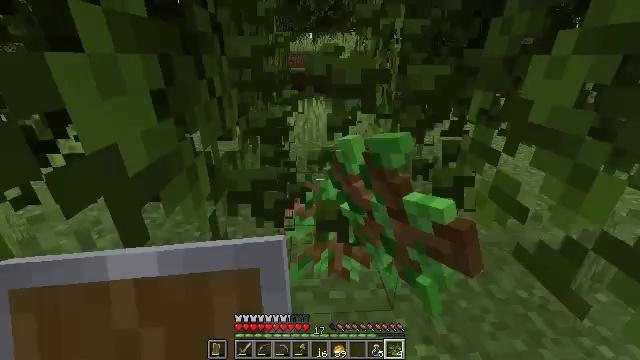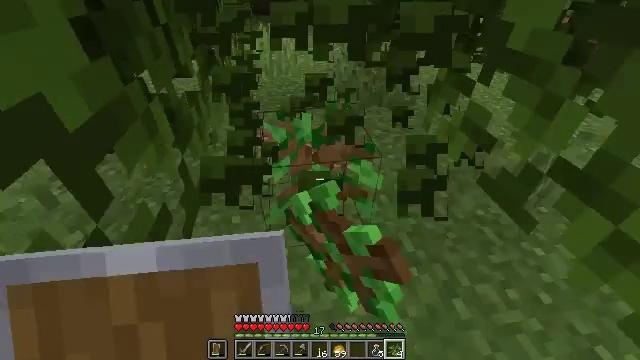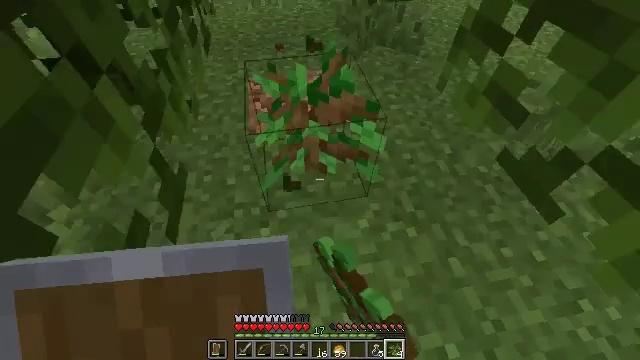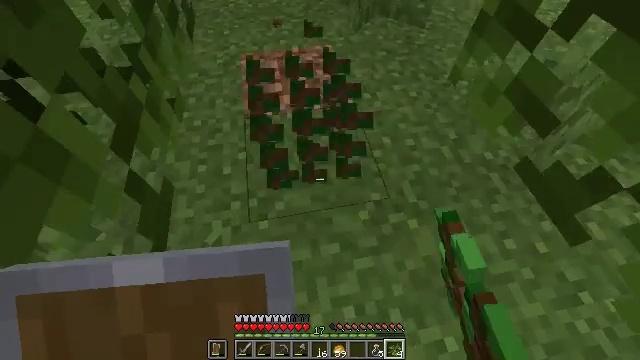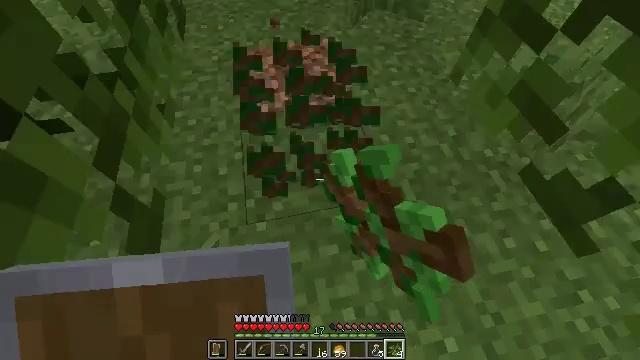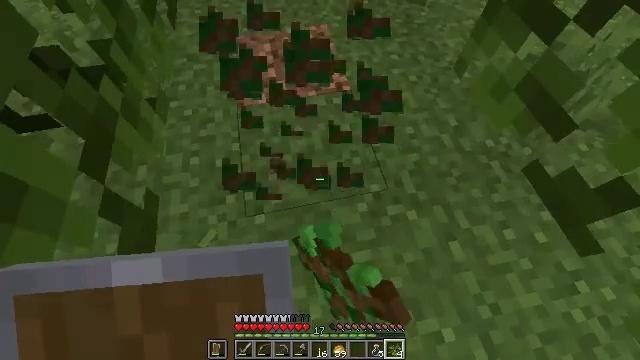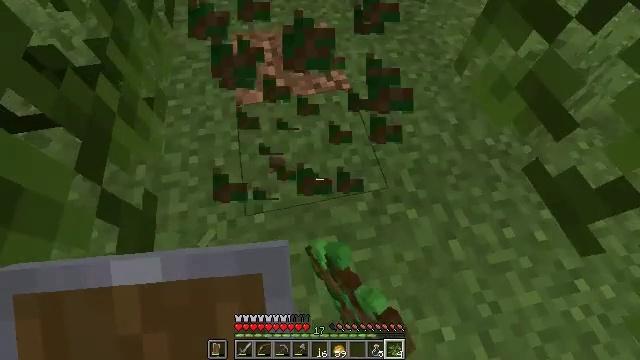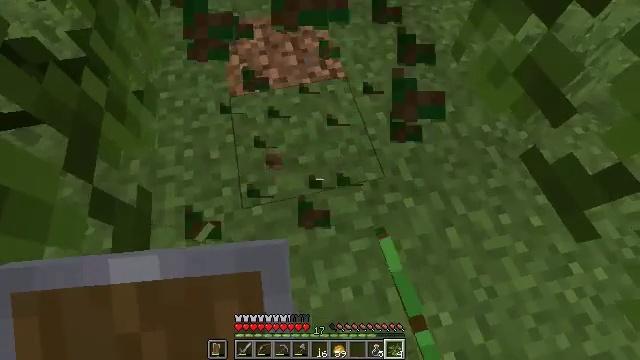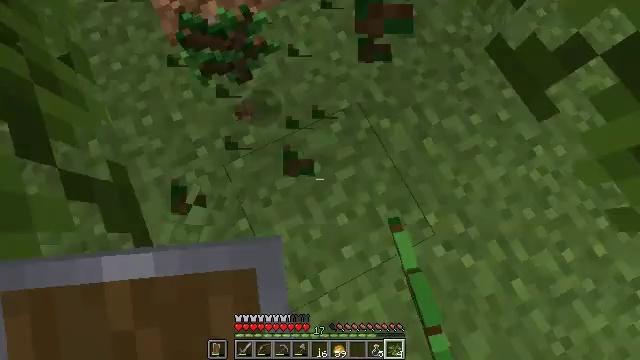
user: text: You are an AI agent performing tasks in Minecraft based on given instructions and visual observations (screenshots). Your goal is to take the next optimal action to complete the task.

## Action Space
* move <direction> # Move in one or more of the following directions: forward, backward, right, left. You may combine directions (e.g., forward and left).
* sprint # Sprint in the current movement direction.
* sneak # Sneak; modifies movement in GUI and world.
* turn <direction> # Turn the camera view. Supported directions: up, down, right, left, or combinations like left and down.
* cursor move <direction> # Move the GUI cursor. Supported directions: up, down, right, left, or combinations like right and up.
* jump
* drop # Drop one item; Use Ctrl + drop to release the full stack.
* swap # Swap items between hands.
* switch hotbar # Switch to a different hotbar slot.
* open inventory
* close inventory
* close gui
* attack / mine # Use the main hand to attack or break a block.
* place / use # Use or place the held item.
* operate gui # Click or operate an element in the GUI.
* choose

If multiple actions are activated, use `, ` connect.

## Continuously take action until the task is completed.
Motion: motion action
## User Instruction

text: Gather the oak sapling from the ground.
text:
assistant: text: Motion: move forward, turn right and down, attack / mine
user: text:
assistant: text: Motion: move forward, turn right and down
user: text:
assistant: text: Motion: turn down, attack / mine
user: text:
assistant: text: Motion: turn down, attack / mine
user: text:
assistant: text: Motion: turn down
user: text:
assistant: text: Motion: no_op
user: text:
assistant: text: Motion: turn right and down
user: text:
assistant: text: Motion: move back, turn right and down
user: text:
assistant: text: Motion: use / place